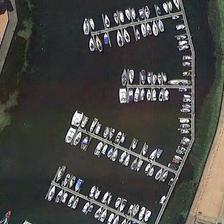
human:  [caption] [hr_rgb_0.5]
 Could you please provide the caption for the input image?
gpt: many boats are orderly in a port near several green trees .

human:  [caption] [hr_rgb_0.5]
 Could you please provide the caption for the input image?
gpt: many boats are orderly in a port near several green trees .

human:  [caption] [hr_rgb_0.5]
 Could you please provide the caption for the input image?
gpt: many boats are orderly in a port near several green trees .

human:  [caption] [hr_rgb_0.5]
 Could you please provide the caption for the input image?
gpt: many boats are orderly in a port near several green trees .

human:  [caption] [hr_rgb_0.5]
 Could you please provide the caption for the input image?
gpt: many boats are orderly in a port near several green trees .